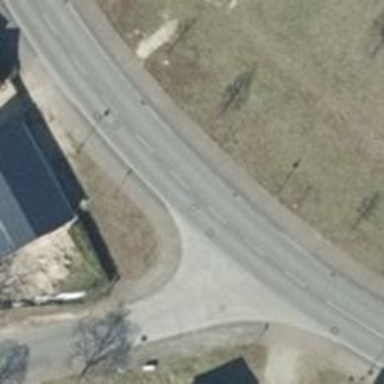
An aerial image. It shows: Primary road with asphalt surface.